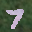
Label: 7